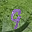
Label: 9